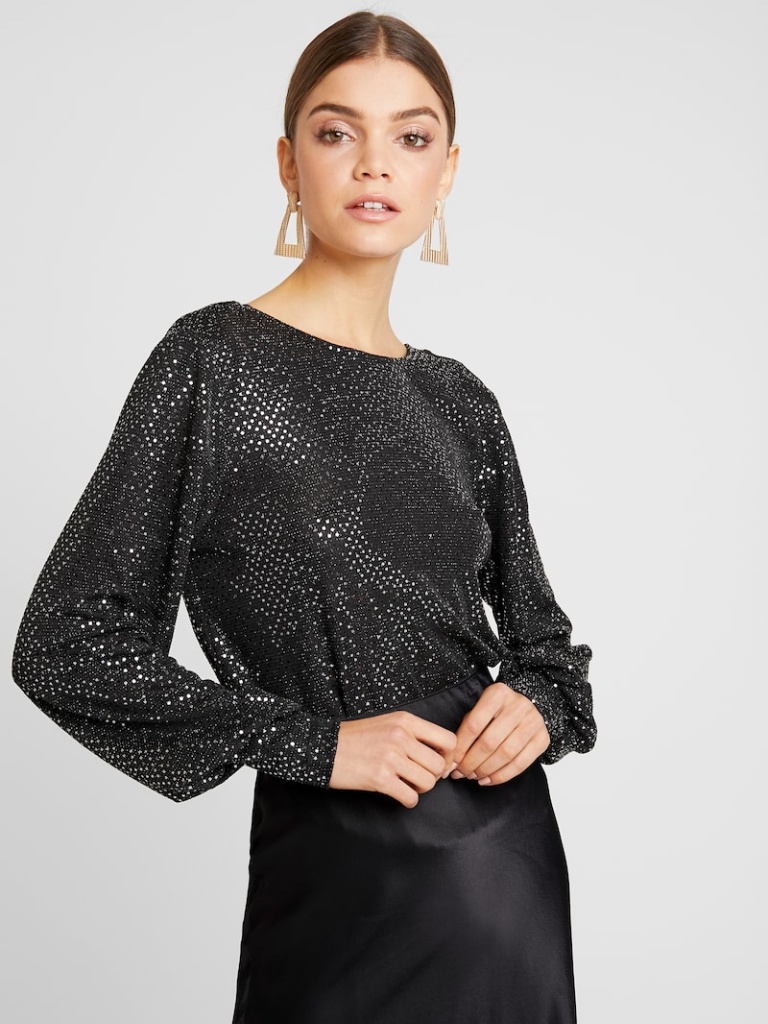
sequin relaxed a long-sleeved with the sleeves down hip length Fully Tucked in crew bodysuit